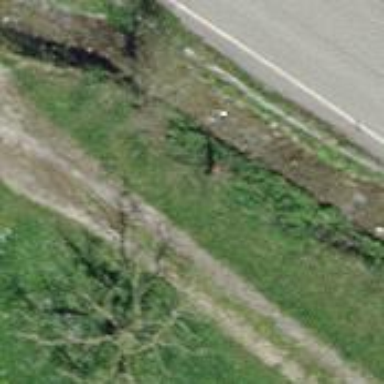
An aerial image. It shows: Grass track road with grade3 tracktype.